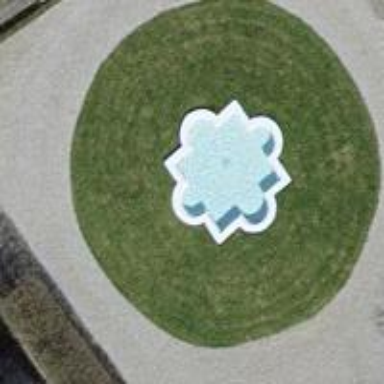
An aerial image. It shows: Fountain.